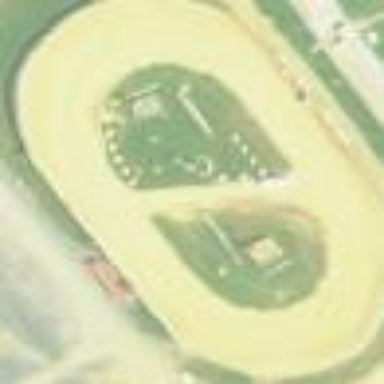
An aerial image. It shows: Motor sport raceway.